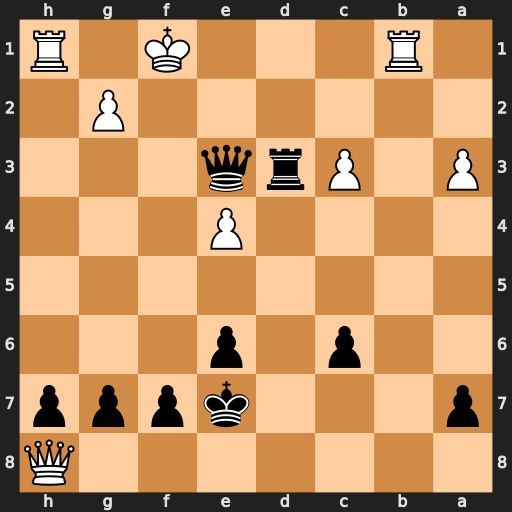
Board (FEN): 7Q/p3kppp/2p1p3/8/4P3/P1Prq3/6P1/1R3K1R
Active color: b
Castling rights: -
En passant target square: -
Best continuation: Rd2 Rb7+ Kf6 e5+ Qxe5 Rh6+ Kg5 Qxg7+ Qxg7